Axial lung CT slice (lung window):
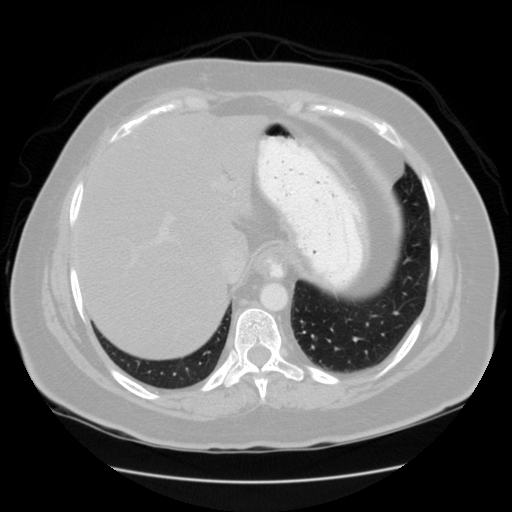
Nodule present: no